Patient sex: M
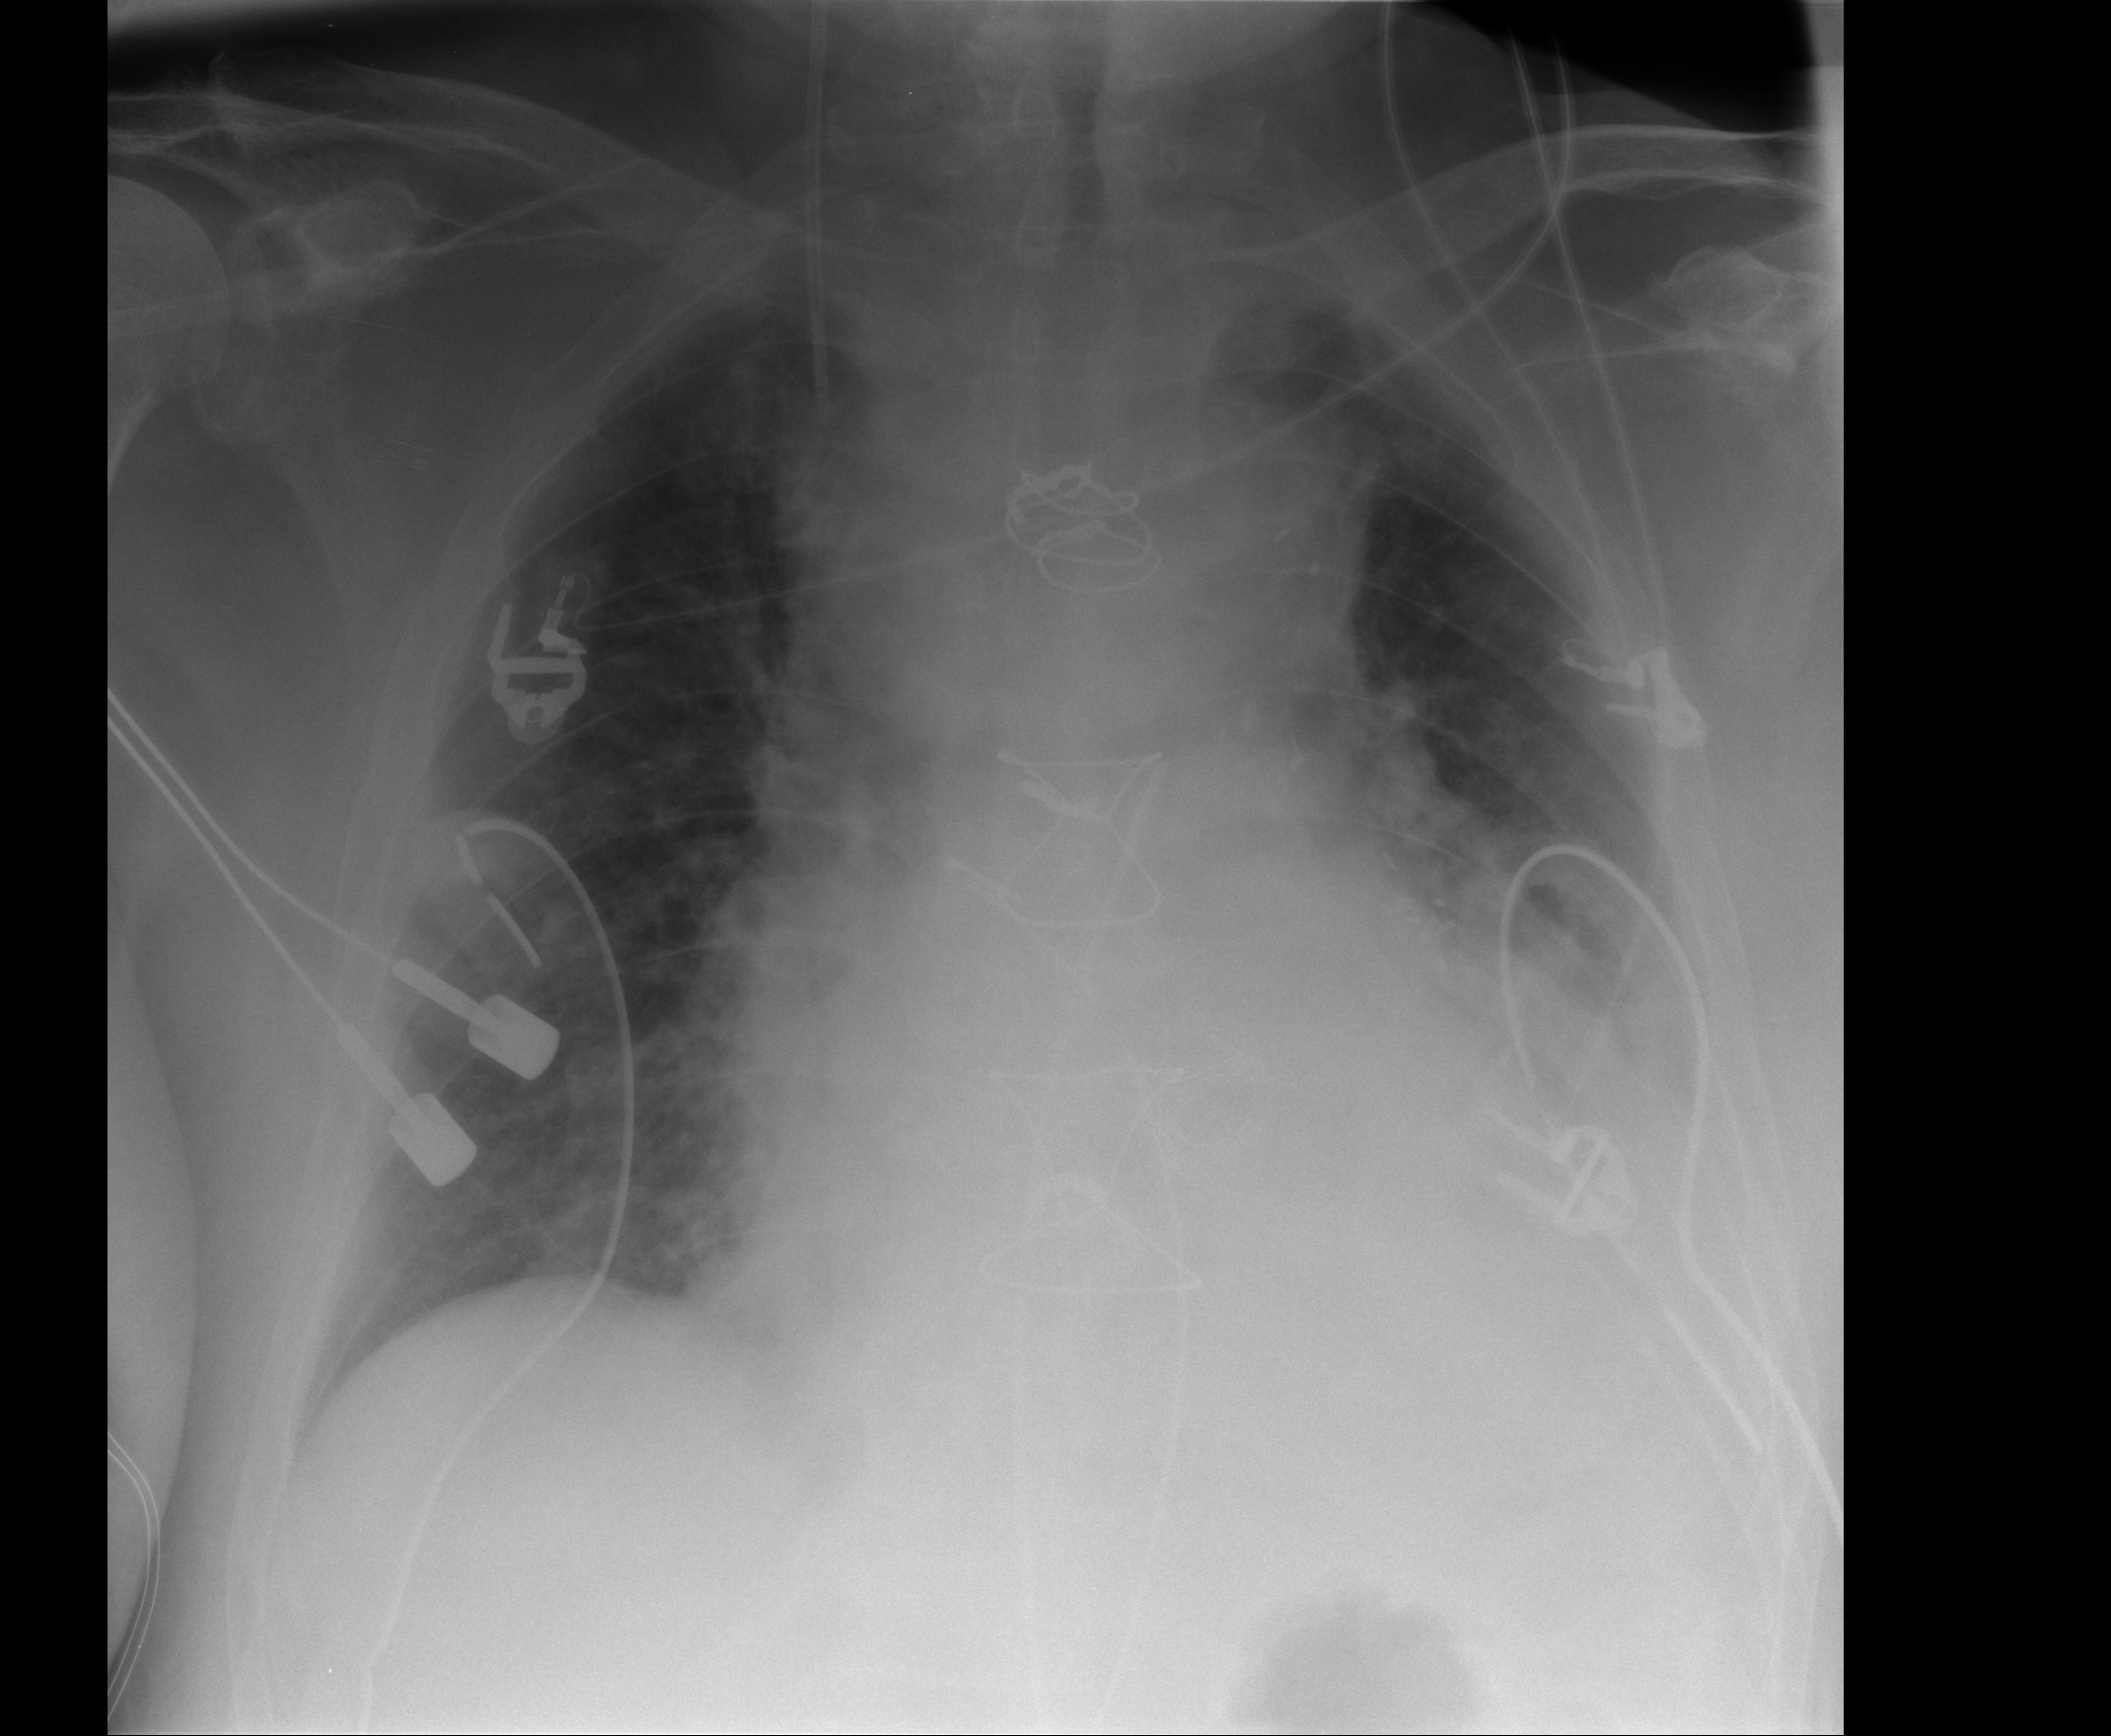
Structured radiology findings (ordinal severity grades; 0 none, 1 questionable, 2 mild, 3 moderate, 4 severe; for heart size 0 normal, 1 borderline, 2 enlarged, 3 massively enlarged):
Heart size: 2
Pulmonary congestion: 2
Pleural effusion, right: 0
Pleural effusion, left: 2
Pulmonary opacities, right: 0
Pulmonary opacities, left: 0
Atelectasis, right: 2
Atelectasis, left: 2